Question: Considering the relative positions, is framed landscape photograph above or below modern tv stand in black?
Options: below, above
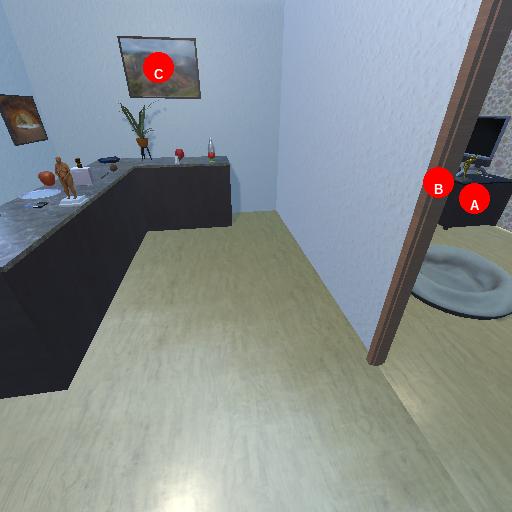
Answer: below